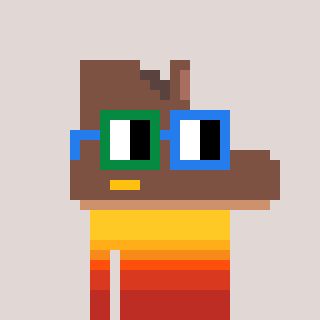
a pixel art character with square green and blue glasses, a boot-shaped head and a grayscale-colored body on a warm background